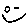
Label: smiley face